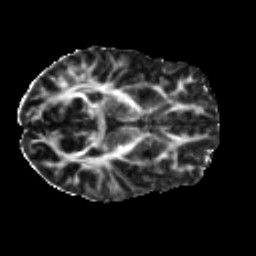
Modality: FA
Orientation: axial
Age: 29
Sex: male
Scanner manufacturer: ge
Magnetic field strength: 3 T
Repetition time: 7.8 s
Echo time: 0.0612 s